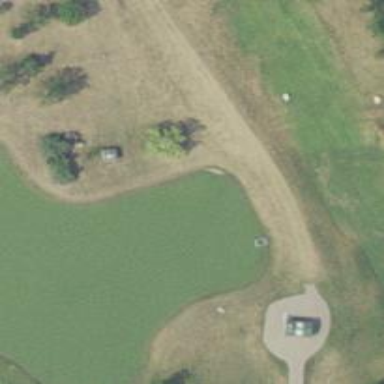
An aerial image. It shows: Water hazard in golf course. The hazard is natural water feature.